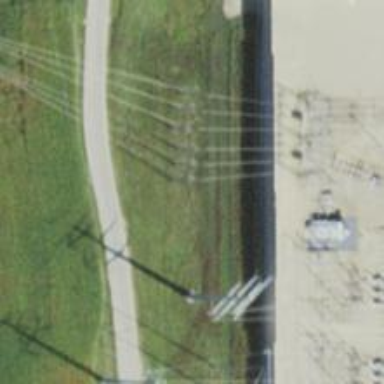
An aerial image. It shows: Triple tower power structure.